Question: I've got this problem with an HTML table. The left column should have 3 rows (I was just playing around in the image you see below), the right just 1. I want to place text in the upper left corner of the first row of the left column. I can place text, but it isn't in the upper left corner.

This is my code:
'''
<table border="1">
<tbody>
<tr>
<td style="width: 50%;">a</td>
<td style="width: 50%;" rowspan="7"><img src="http://chorix.be/wp-content/uploads/2017/02/Achtergrond.gif" alt="" width="570" height="570" class="alignnone size-full wp-image-378" /></td>
</tr>
<tr>
<td style="width: 50%;">a</td>
</tr>
<tr>
<td style="width: 50%;">a</td>
</tr>
<tr>
<td style="width: 50%;">a</td>
</tr>
<tr>
<td style="width: 50%;">a</td>
</tr>
<tr>
<td style="width: 50%;">a</td>
</tr>
<tr>
<td style="width: 50%;">a</td>
</tr>
</tbody>
</table>
<p>&nbsp;</p>
'''
Could anyone help me on this?
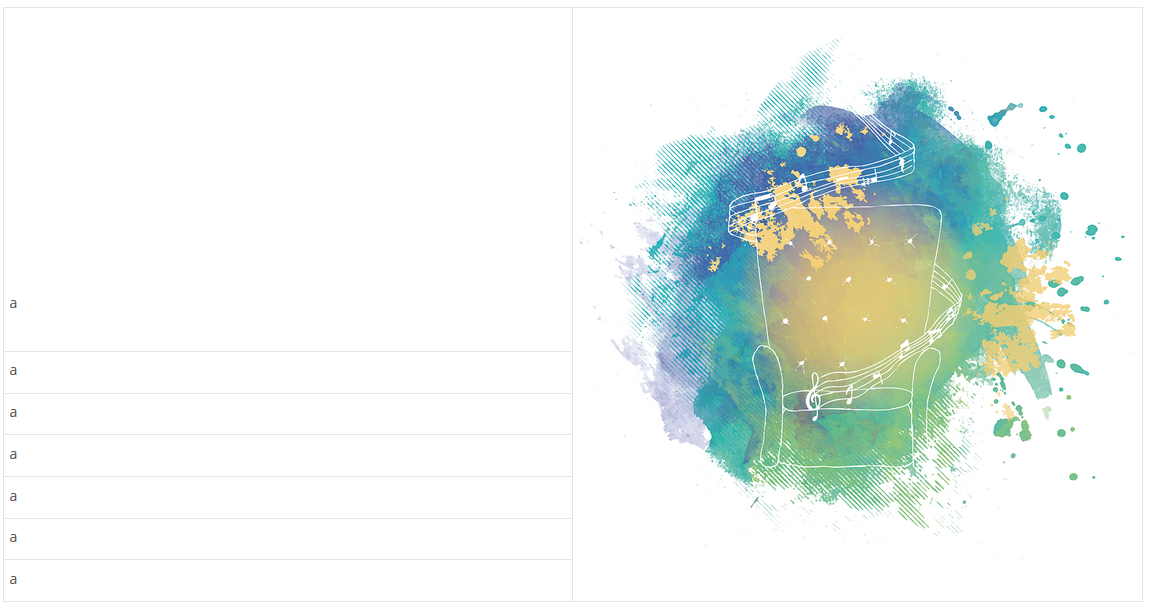
Answer: I believe what you're looking for is 'vertical-align'. By default this is set to 'middle' for table cells, but you can set it to 'top':
'''
<td style="vertical-align: top"> ... </td>
'''
'''
<table border="1">
<tbody>
<tr>
<td style="width: 50%; vertical-align: top;">a</td>
<td style="width: 50%;" rowspan="7"><img src="http://chorix.be/wp-content/uploads/2017/02/Achtergrond.gif" alt="" width="570" height="570" class="alignnone size-full wp-image-378" /></td>
</tr>
<tr>
<td style="width: 50%;">a</td>
</tr>
<tr>
<td style="width: 50%;">a</td>
</tr>
<tr>
<td style="width: 50%;">a</td>
</tr>
<tr>
<td style="width: 50%;">a</td>
</tr>
<tr>
<td style="width: 50%;">a</td>
</tr>
<tr>
<td style="width: 50%;">a</td>
</tr>
</tbody>
</table>
<p>&nbsp;</p>
'''